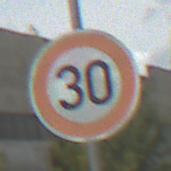
Verkehrszeichen: Geschwindigkeit30
Umgebung: Outdoor, Suburban
Tageszeit: Midday
Wetter: PartlyCloudy
Licht: Natural
Jahreszeit: Summer
Kontrast: HighContrast